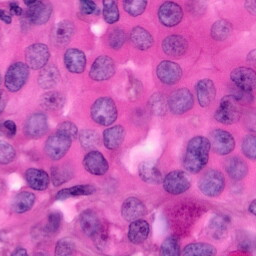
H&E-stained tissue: Pancreatic